Interaction volume radius: 5 \u00c5
Interaction volume height: 30 \u00c5
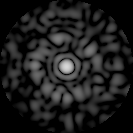
Disorder parameter: 0.8234